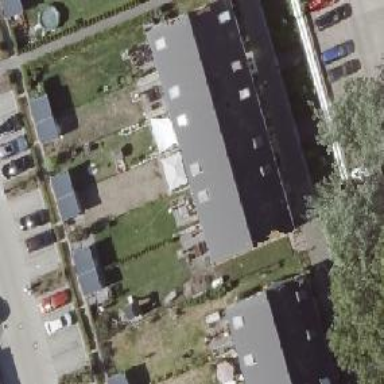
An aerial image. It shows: Terrace building with gabled roof.